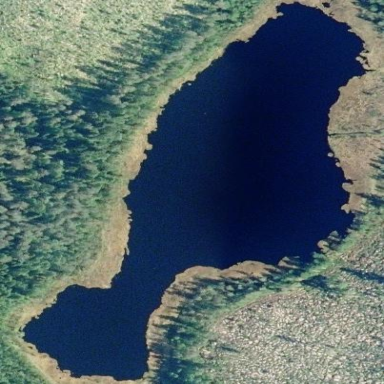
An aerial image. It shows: Lake with natural water.